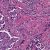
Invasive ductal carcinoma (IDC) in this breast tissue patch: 0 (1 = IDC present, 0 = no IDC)